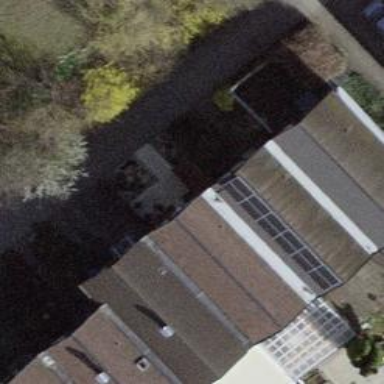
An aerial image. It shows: Terrace building.